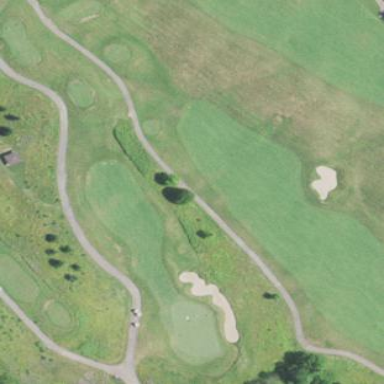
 with lush green grass covering the ground."